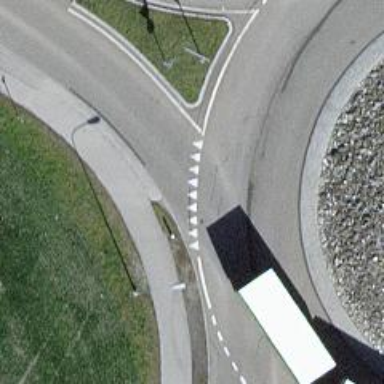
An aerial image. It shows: Road with "give way" sign.